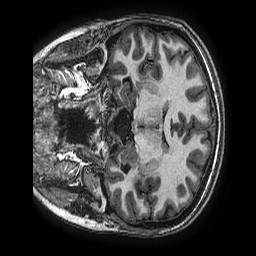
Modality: T1w
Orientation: coronal
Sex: female
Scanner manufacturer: ge
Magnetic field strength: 3 T
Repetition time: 0.00766 s
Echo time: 0.003476 s